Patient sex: M
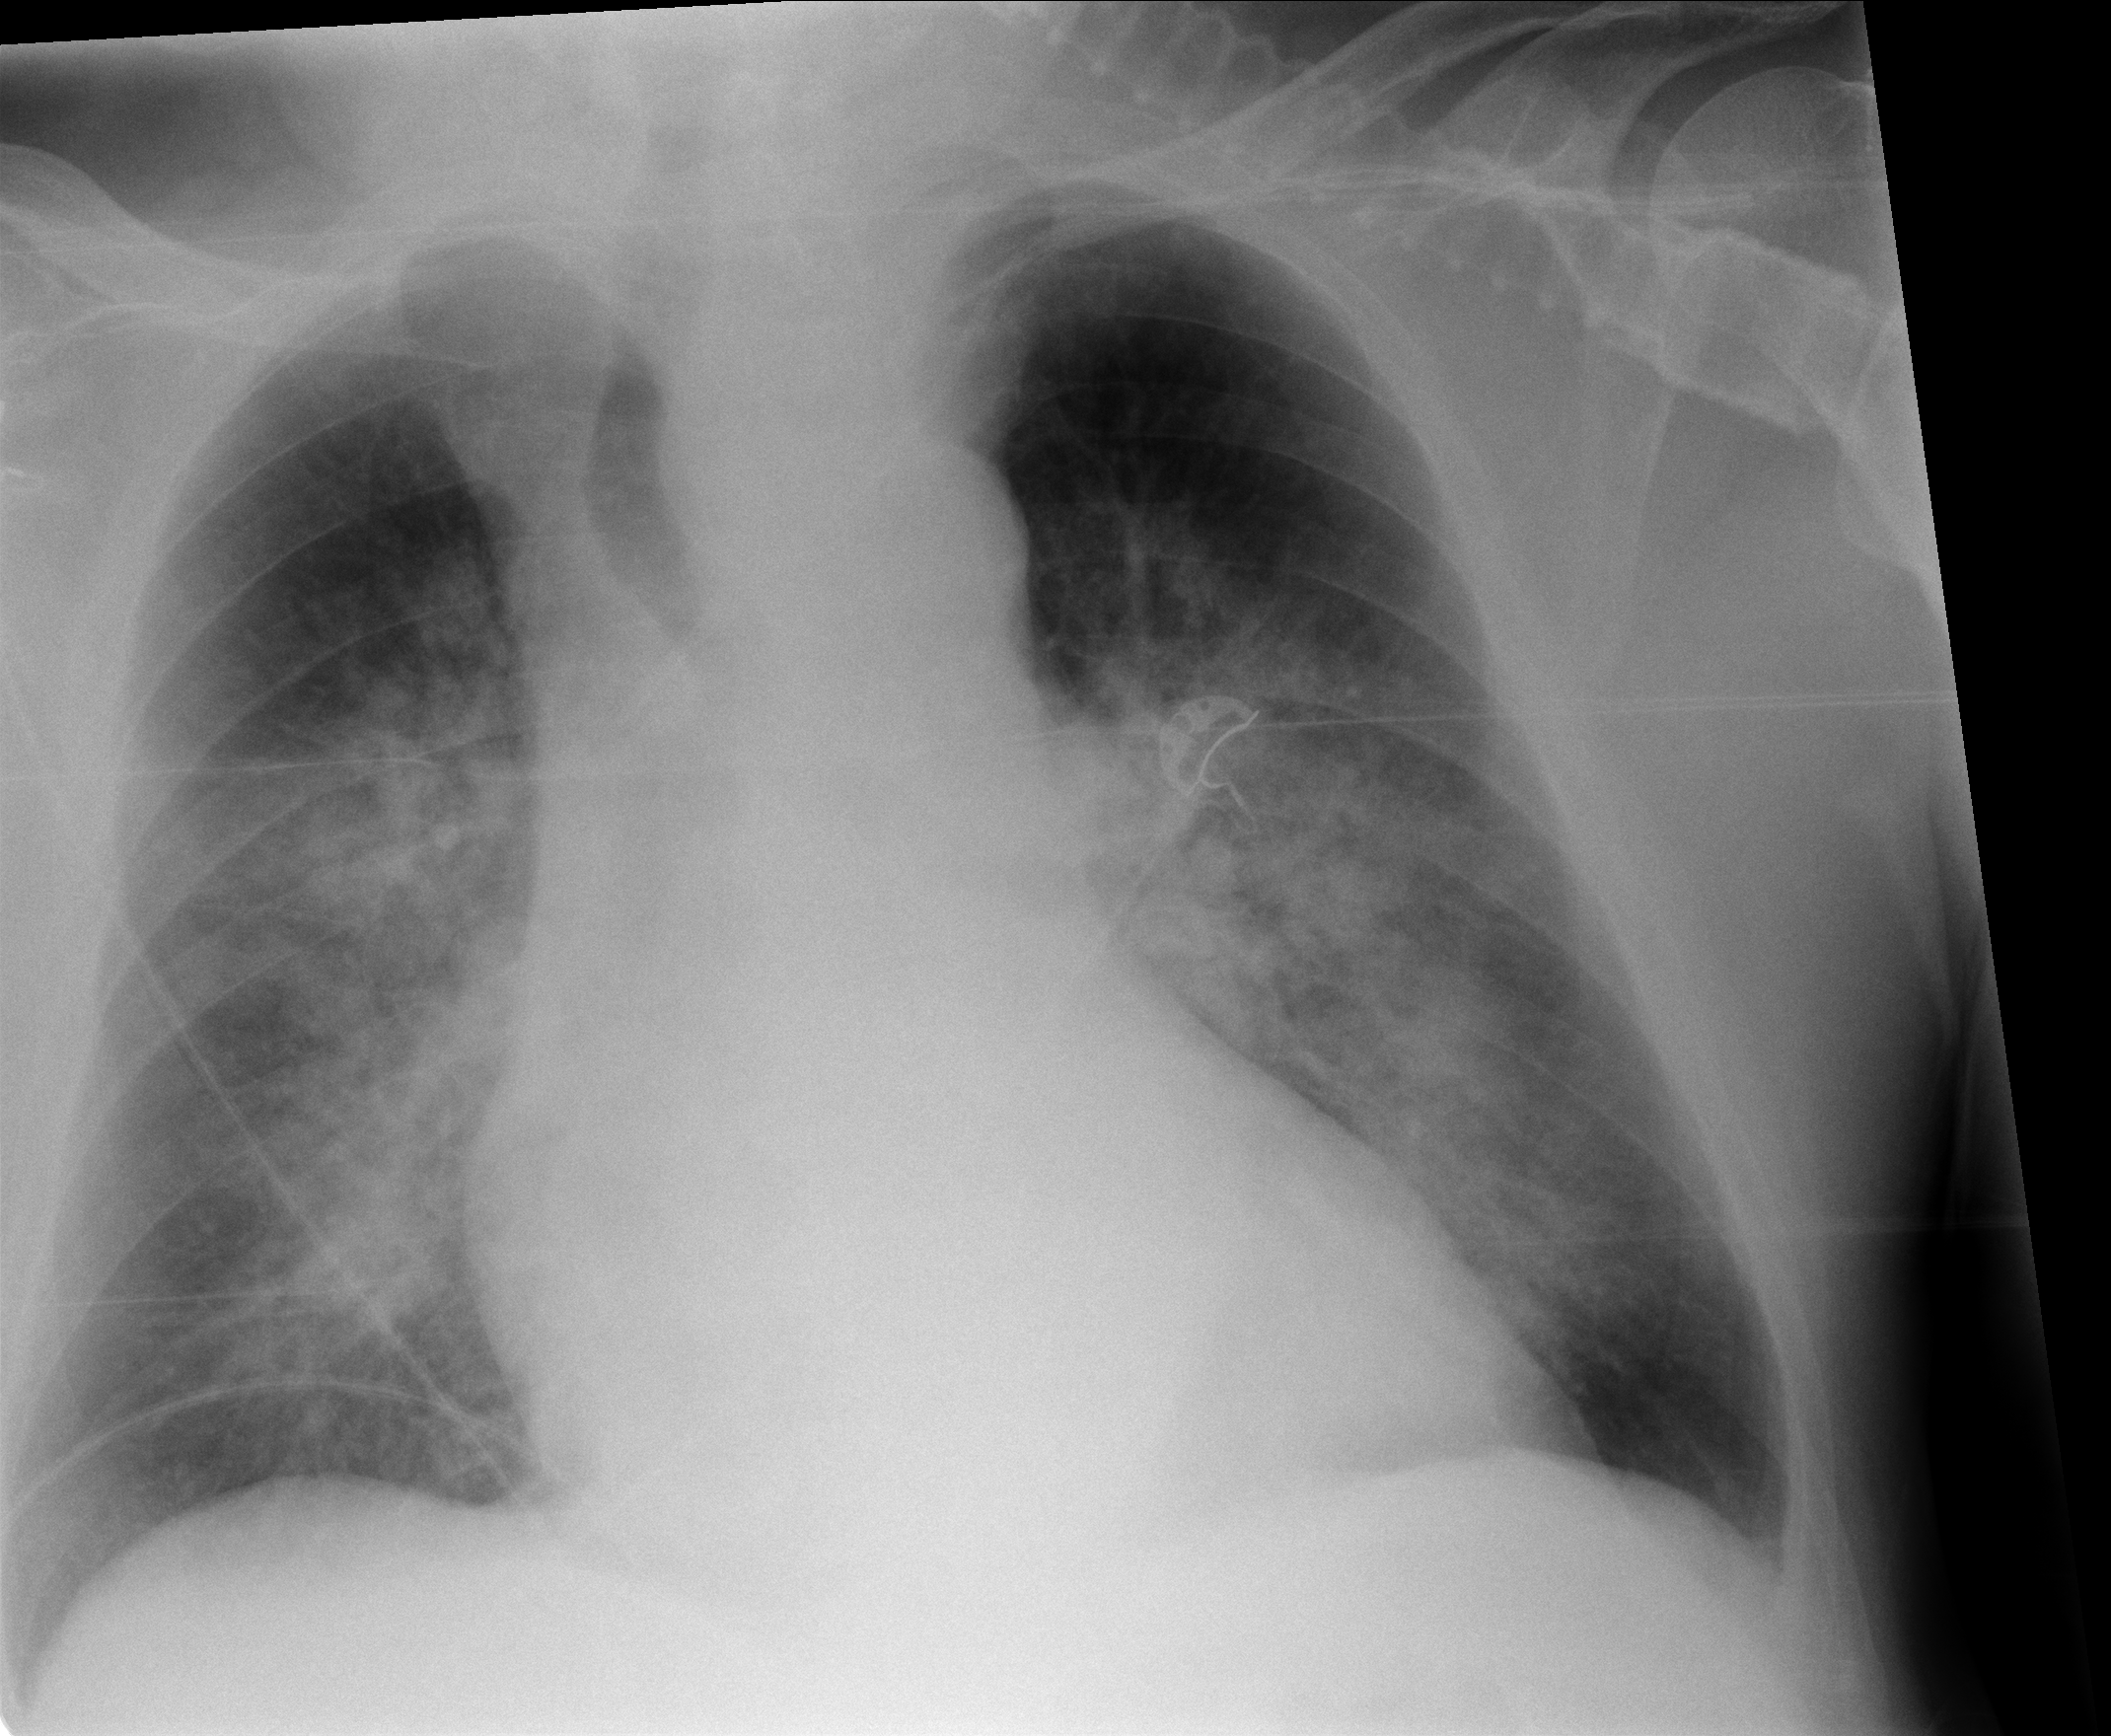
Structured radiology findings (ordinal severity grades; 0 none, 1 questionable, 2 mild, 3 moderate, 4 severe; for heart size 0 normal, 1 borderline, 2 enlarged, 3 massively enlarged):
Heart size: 2
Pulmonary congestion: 4
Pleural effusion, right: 0
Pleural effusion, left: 0
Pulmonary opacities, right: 3
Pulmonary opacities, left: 3
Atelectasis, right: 1
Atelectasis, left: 1